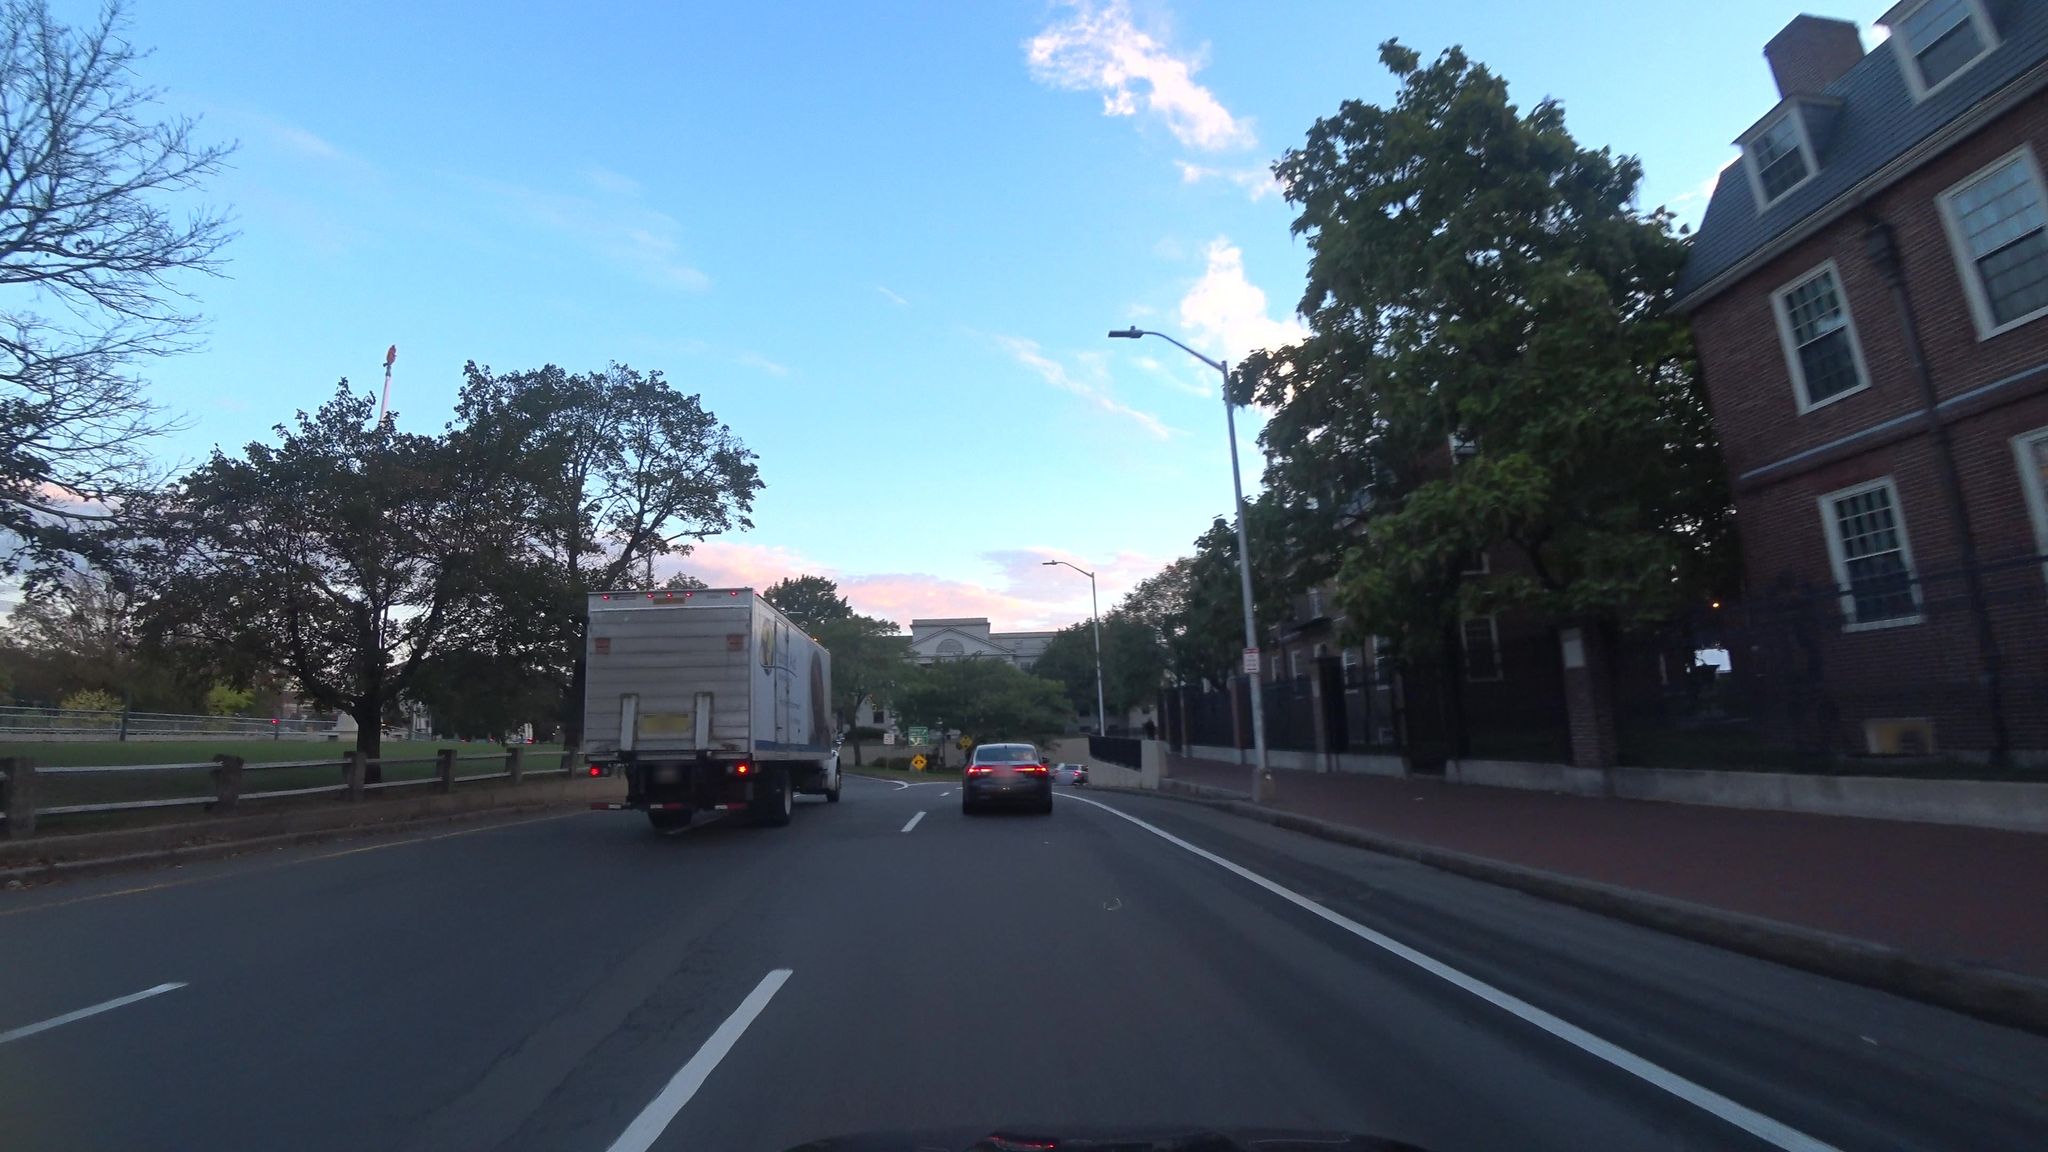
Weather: clear
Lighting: day
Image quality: good
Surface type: driving surface
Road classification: cycleway
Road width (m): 16.5
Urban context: urban centre
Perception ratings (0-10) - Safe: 6.1, Lively: 4.63, Beautiful: 8.14, Boring: 5.49, Depressing: 1.51, Wealthy: 7.36